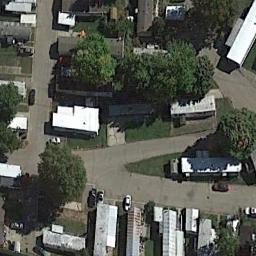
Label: mobile_home_park